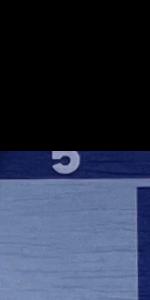
Label: Empty